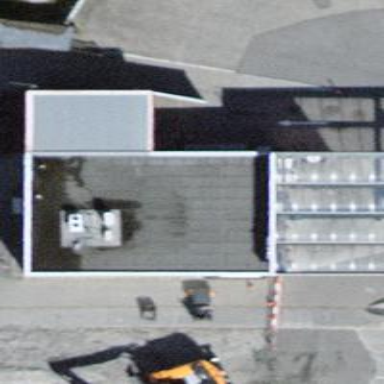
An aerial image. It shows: Retail building with flat roof.